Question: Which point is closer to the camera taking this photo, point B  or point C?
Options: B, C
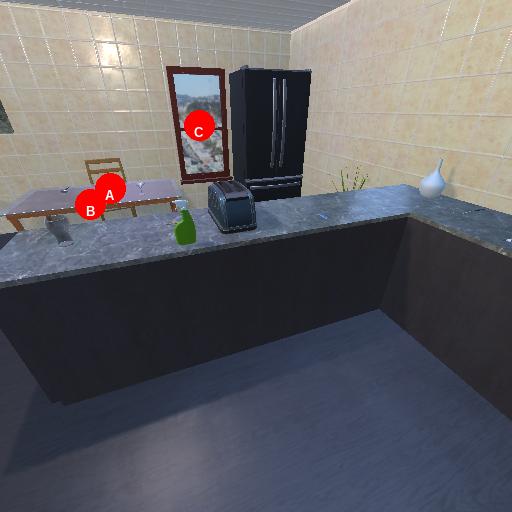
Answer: B